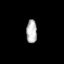
Tissue: prostate
Cell type: Endothelial cells
Senescence score: 0.7911
Nuclear area (px): 246
Mean DAPI intensity: 180.732